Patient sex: M
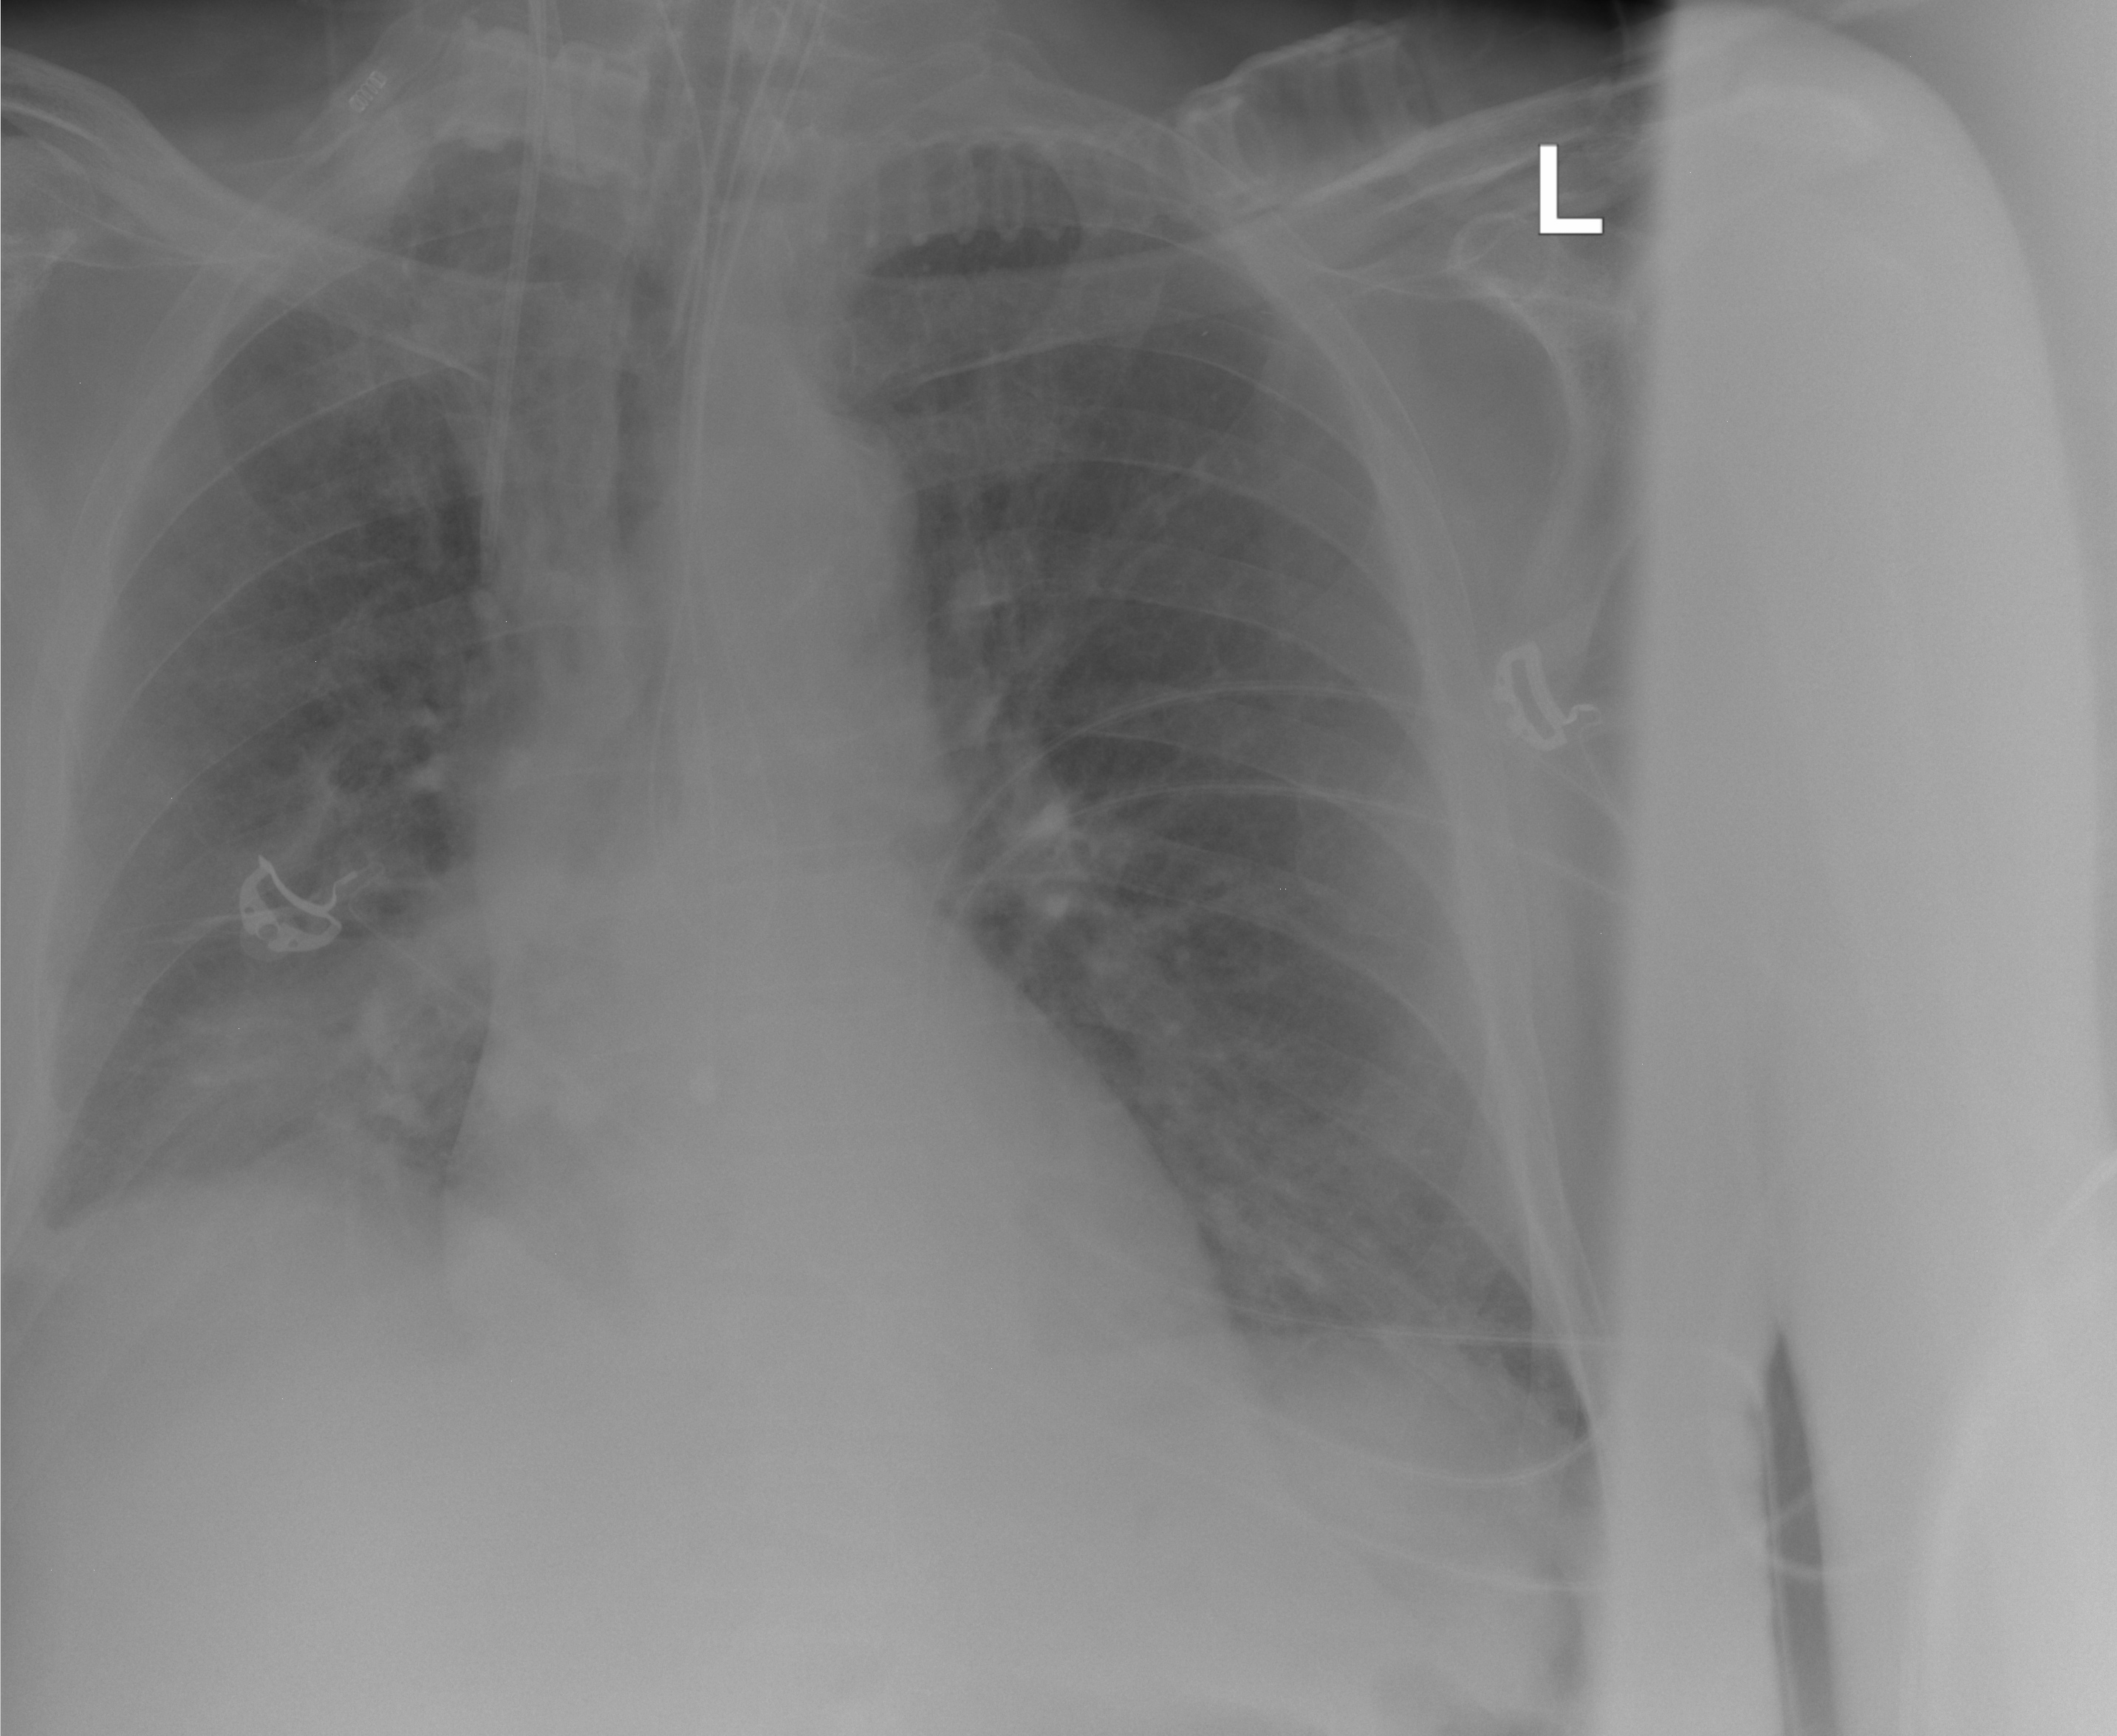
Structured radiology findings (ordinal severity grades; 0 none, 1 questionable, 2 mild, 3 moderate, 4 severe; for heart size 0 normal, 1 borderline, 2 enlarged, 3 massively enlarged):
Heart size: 0
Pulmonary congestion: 0
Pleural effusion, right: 0
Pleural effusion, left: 0
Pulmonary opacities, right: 3
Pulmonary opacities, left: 0
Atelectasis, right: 2
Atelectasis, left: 0